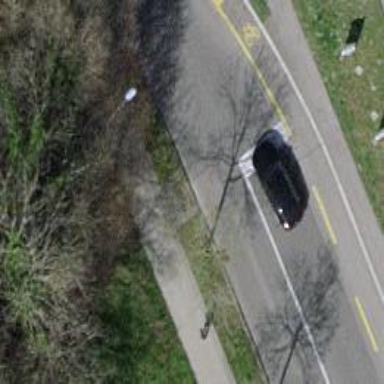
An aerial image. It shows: Road with traffic signals.